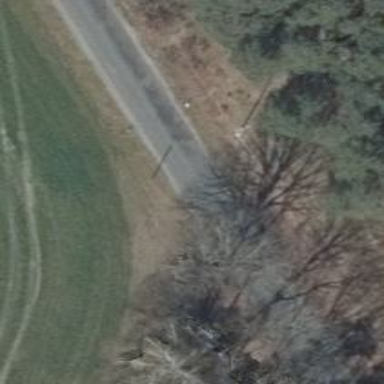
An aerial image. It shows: Minor power line.